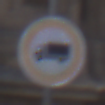
Verkehrszeichen: VerbotFuerKraftfahrzeugeUeberDreiKommaFuenfTonnen
Umgebung: Outdoor, Urban
Tageszeit: SunriseSunset
Wetter: PartlyCloudy
Licht: Natural
Jahreszeit: NotSpecified
Kontrast: LowContrast